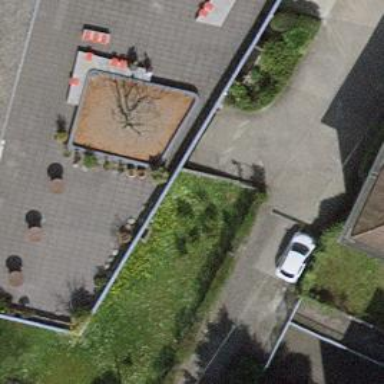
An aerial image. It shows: Parking entrance.